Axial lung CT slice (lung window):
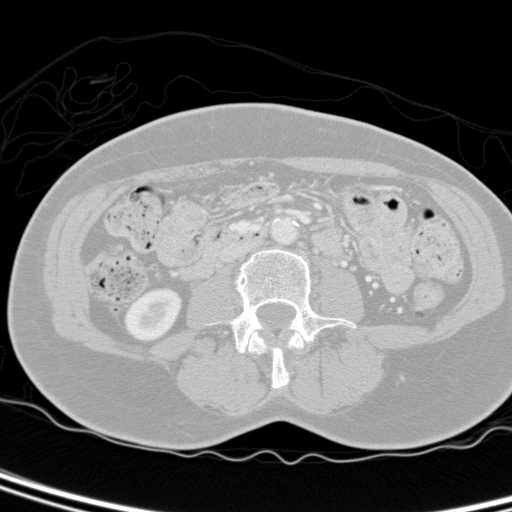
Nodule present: no